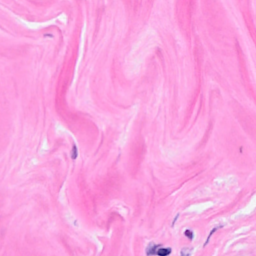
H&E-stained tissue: Breast